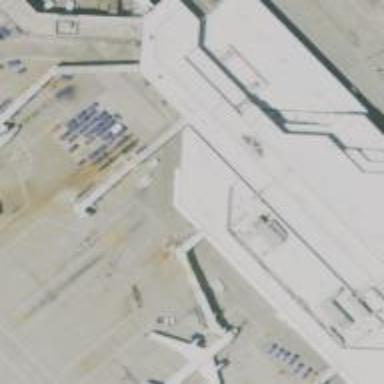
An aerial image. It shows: Airport gate.